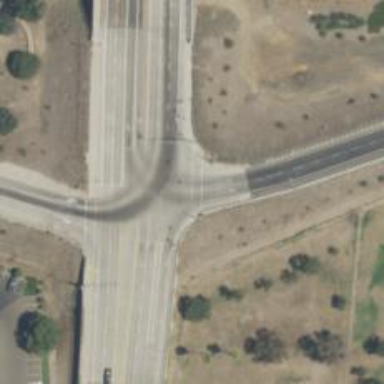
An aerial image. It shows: Crossing with line markings on the road.